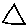
Label: triangle